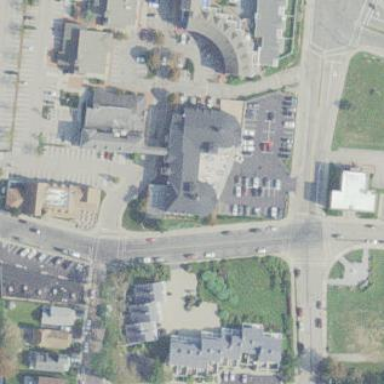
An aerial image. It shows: Hotel building.